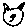
Label: cat